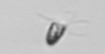
Label: Pyramimonas